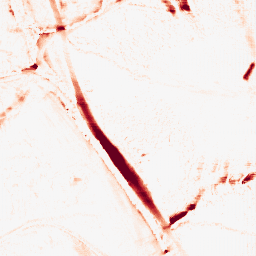
Category: morphological
Decomposition family: morphological_ellipse
Decomposition parameters: operation: opening
width: 10
height: 20
Upsampling method: fft_zeropad
Upsampling parameters: scale: 2
Upsampling scale: 2